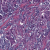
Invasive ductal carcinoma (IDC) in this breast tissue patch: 1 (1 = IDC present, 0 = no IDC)